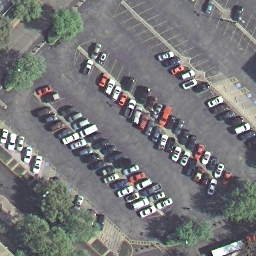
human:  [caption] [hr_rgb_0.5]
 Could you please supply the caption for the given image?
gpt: Lots of cars parked neatly with some plants beside in the parking lot .

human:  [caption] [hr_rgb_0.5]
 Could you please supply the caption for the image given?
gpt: It is a parking lot with many cars densely arranged .

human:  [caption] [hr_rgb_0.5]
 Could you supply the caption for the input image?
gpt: Lots of cars parked in lines with some plants beside in the parking lot .

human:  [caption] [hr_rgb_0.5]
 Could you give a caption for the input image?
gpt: Many cars arranged neatly with some plants beside in the parking lot .

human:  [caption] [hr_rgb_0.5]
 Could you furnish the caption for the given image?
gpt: Many cars densely arranged in the parking lot .